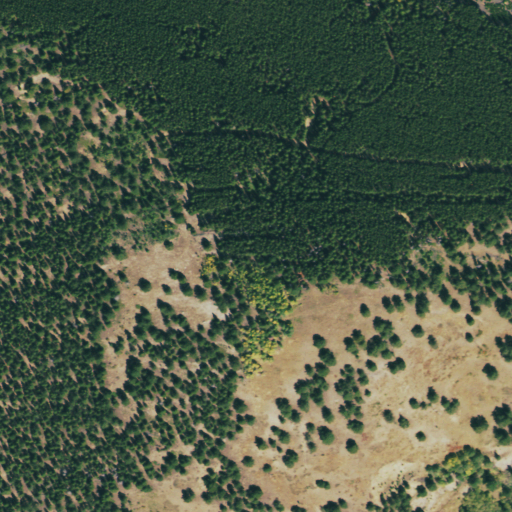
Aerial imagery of mountain in Colorado named Tungsten Mountain containing evergreen forest and shrub